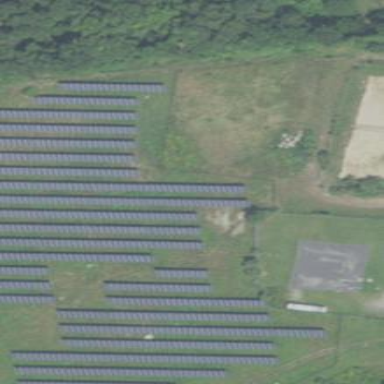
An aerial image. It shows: Solar power plant with photovoltaic technology generating electricity. The plant is enclosed by fence.